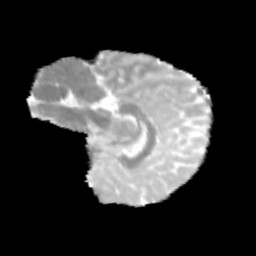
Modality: MD
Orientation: sagittal
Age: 9
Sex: male
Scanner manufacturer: siemens
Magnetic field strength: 3 T
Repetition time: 3.8 s
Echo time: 0.07 s